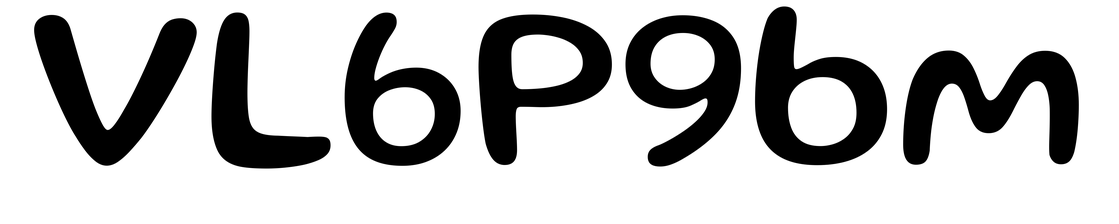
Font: Gluten_Regular